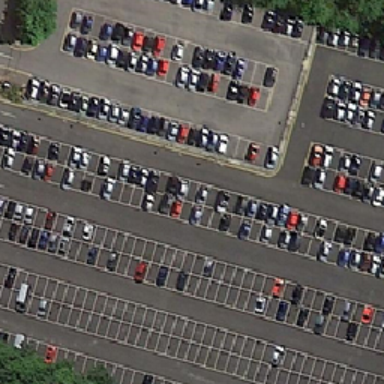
This is a very big parking lot .